Question: I'm working on a website in Wordpress with my own theme/ template. Now I've the following question:
How can I put some code to my CSS or HTML, so the content/ field will add a longer field to the page?
My content design consists of rounded corners, so when more content/ text is added than fits, the extra field that appears must have rounded corners too. For example and clarity I added an image:

I need some code for the extra content (the one in the image with the dotted lines.)
The field is white coloured with some little shadow on the left side.
Thanks in advance! Kim
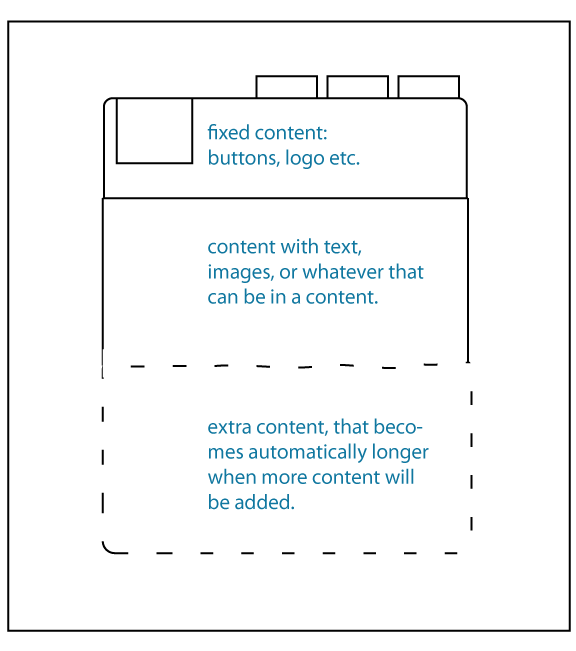
Answer: Excuse me if I haven't understood what you're trying to achieve, but do you need anything more complicated than the CSS min-height property?